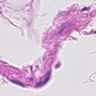
Metastatic tissue present: no